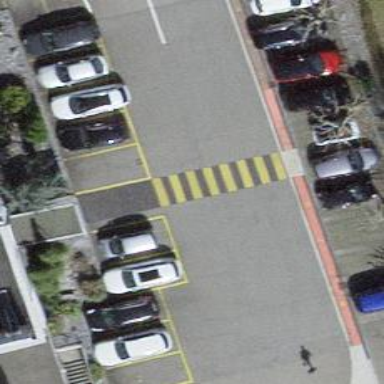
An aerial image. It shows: Parking available on the street side.